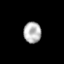
Tissue: skin
Cell type: Epithelial cells
Senescence score: 0.2523
Nuclear area (px): 361
Mean DAPI intensity: 182.017